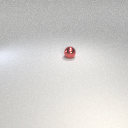
small red metal sphere